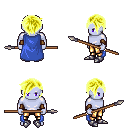
a pixel art fantasy rpg character, male body template, dark elf, purple skin, blue cape, gold greaves, gold pixie cut hairstyle, cloth bracers, metal boots, spear, four views (front, back, left, right), 2x2 character sprite sheet, small pixel art, hard edges, no anti-aliasing